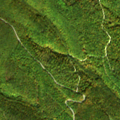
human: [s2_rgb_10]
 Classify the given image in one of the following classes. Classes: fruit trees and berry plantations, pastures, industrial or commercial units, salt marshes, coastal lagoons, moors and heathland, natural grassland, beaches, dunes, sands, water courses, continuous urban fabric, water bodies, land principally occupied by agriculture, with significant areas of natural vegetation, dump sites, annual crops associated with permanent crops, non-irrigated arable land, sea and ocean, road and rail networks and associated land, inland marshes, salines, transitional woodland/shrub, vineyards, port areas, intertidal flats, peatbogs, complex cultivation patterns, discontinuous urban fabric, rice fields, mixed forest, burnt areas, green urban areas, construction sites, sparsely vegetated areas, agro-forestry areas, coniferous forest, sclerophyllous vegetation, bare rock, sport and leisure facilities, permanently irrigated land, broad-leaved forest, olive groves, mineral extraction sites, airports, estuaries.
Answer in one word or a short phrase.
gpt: broad-leaved forest